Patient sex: F
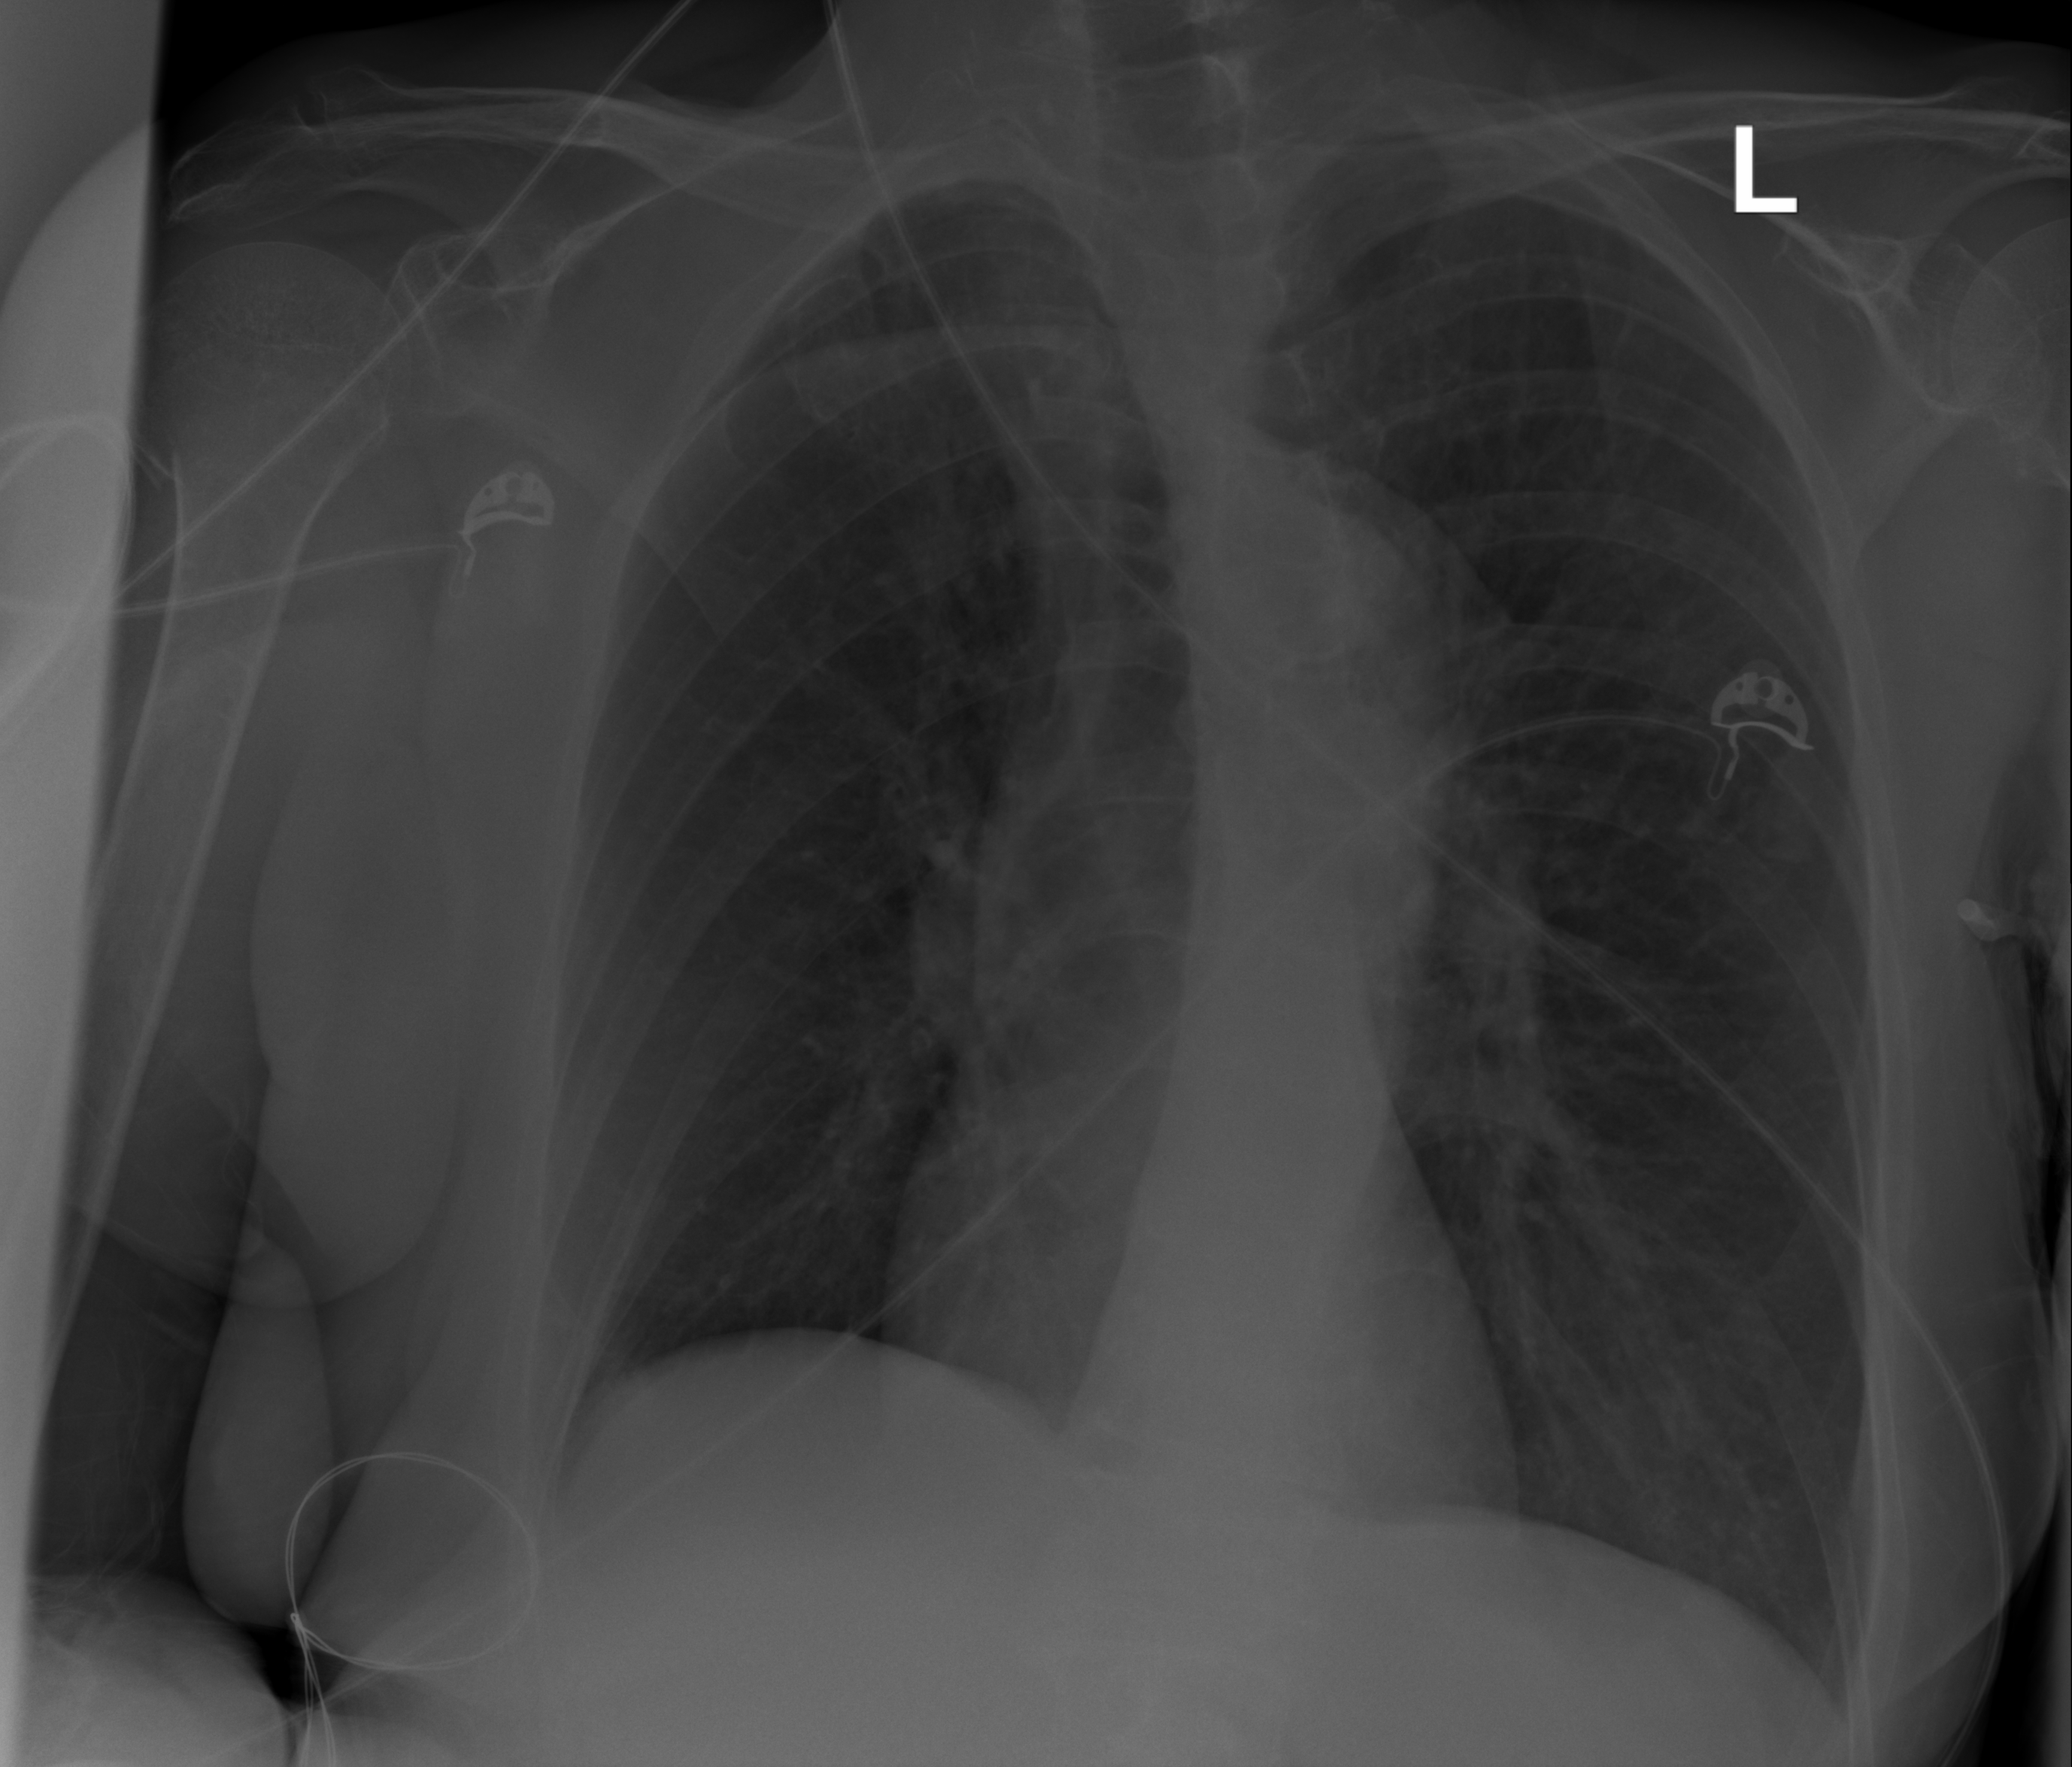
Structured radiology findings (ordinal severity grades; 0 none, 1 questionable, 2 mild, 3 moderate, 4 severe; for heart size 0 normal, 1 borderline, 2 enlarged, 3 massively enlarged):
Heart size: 0
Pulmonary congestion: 0
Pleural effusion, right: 0
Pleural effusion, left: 0
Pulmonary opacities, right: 2
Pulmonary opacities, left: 0
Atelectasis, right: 0
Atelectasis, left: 0